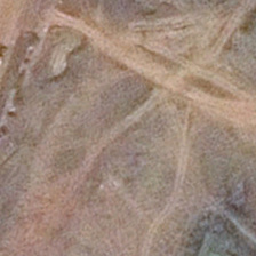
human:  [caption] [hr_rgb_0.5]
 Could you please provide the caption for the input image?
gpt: The cross marks on this land are especially clear.

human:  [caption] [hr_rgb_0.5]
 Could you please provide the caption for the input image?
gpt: the bareland is surrounded by a desert .

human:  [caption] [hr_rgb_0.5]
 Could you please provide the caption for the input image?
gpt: In the middle is an area of bare brown soil.

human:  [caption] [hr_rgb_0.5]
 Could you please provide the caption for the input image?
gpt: Several crosses on this earth are especially clear.

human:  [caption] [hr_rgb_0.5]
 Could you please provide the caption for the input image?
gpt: In the middle is the bare area of brown land.